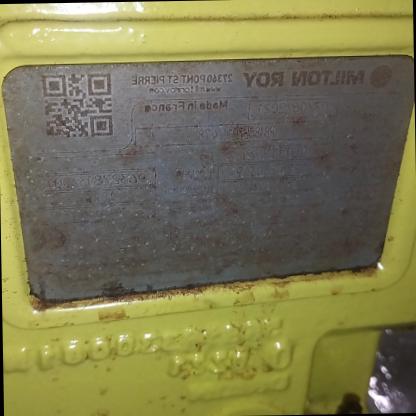
Klasa: tabliczka-znamionowa